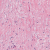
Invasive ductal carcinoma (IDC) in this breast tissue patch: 0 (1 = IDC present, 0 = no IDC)